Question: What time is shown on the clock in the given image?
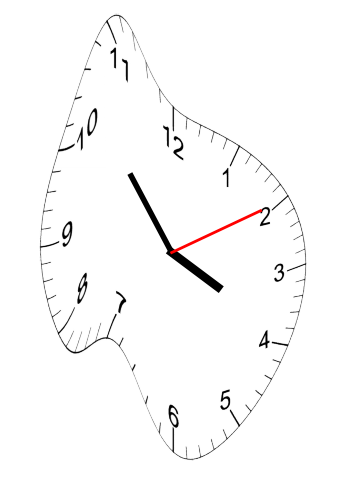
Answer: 03:53:10